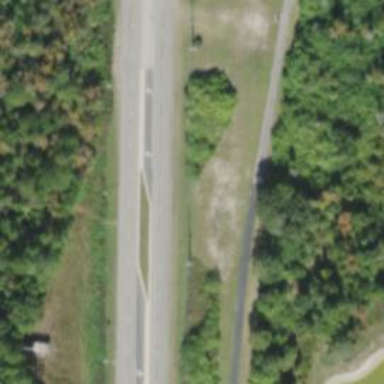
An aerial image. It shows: Asphalt trunk link road.